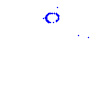
Particle: kaon